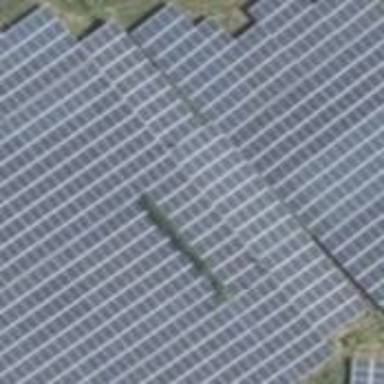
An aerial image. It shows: Solar power generator with photovoltaic panels.